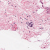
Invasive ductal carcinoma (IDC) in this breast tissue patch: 0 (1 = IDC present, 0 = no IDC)